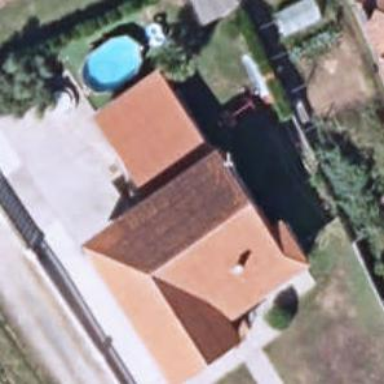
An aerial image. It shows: Simple and straightforward house.